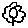
Label: flower